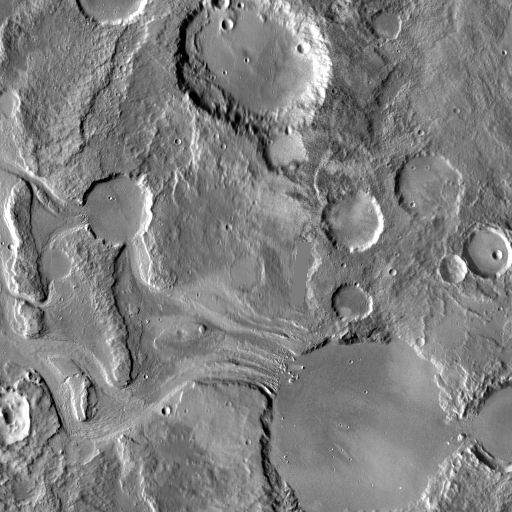
Crater classes present: Background, Other, Buried